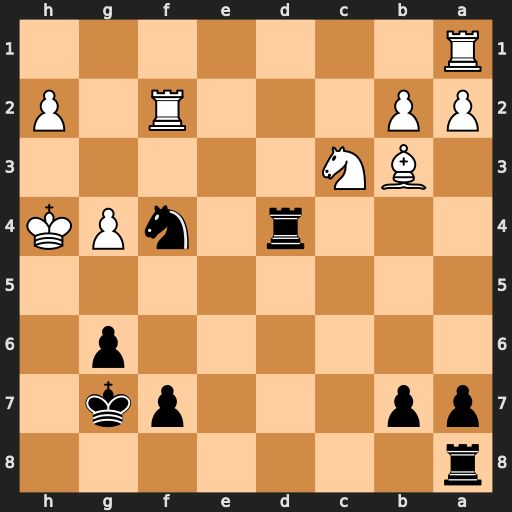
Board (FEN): r7/pp3pk1/6p1/8/3r1nPK/1BN5/PP3R1P/R7
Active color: b
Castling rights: -
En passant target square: -
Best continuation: Rh8+ Kg3 Rh3#